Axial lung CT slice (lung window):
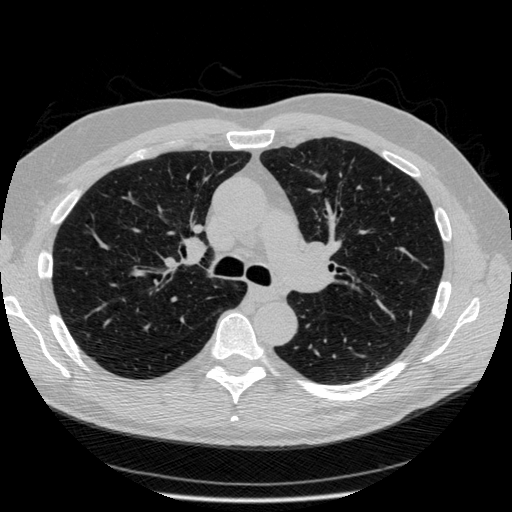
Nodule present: no